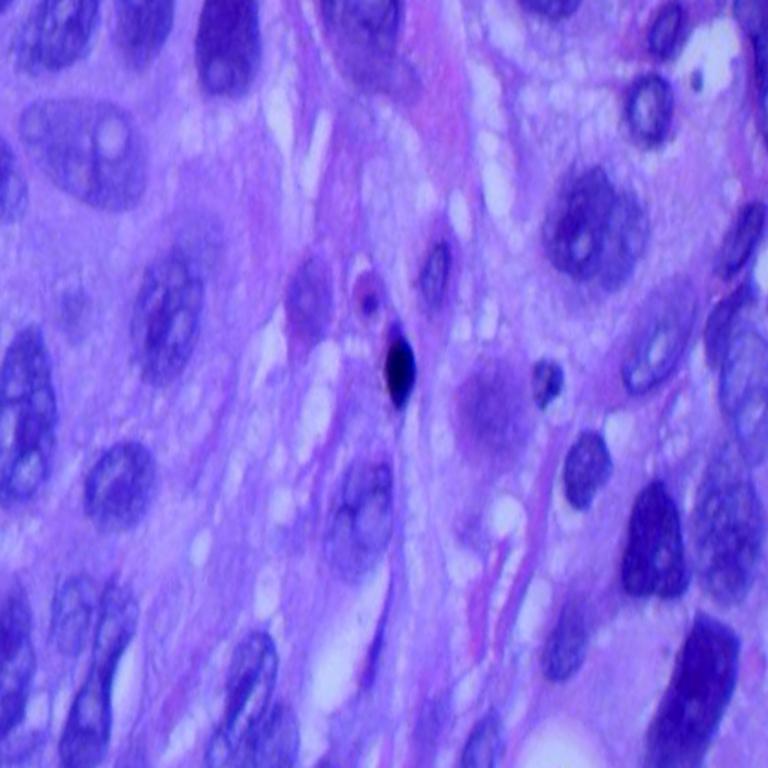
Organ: lung
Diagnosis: squamous carcinomas